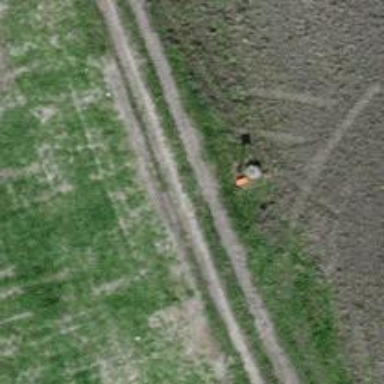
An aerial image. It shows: View of pole with roofed pipeline marker.